Question: I am still clueless how to start preparing a form like this on MVC 3.
I am a beginner and all I have learned till now is to bind data from controller to the strongly typed view. But as I know that we can return only one varibale from the return statment
public ActionResult(int id)
{
// Do some logic
return View(role);
}
Now the above code return the role list to the view. But how would I pass other details also like Licence state, organization.. etc *
Another complex example:
Let say my form need to display details like Country [drop down], State [Drop down], Department [ComboBox list], Organization [radio button list], List of all employee [table/Grid]
How would I display all the controls value with single RETURN?
Note: * I assume that all the detials like role, Licence state, Organization etc I am fetching from database.
I hope I am clear with my explanation, please let me know if I need to explain it bit further.

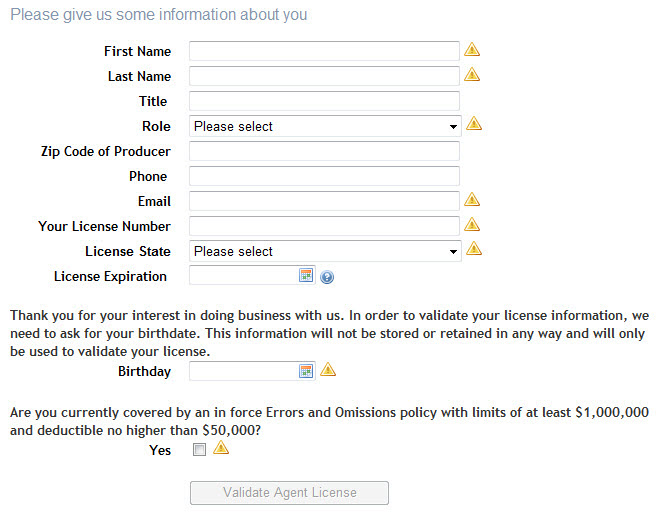
Answer: You would write a view model:
'''
public class MyViewModel
{
public SomeModel1 Section1 { get; set; }
public SomeModel2 Section2 { get; set; }
public SomeModel3 Section3 { get; set; }
}
'''
and in your controller action you will return this view model to the view:
'''
public class HomeController: Controller
{
public ActionResult Index()
{
var model = new MyViewModel
{
Section1 = ...,
Section2 = ...,
Section3 = ...,
};
return View(model);
}
[HttpPost]
public ActionResult Index(MyViewModel model)
{
... process the model when the form is submitted
}
}
'''
and in the view:
'''
@model MyViewModel
@using (Html.BeginForm())
{
@Html.EditorFor(x => x.Section1)
@Html.EditorFor(x => x.Section2)
@Html.EditorFor(x => x.Section3)
...
}
'''
and of course you will have strongly typed editor templates for each section:
- - - -
which will represent the partial contents of each section